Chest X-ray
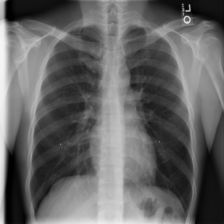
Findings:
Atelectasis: negative
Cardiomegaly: negative
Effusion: negative
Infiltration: negative
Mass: negative
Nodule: negative
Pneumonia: negative
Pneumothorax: negative
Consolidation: negative
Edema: negative
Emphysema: negative
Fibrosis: negative
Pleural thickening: negative
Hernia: negative